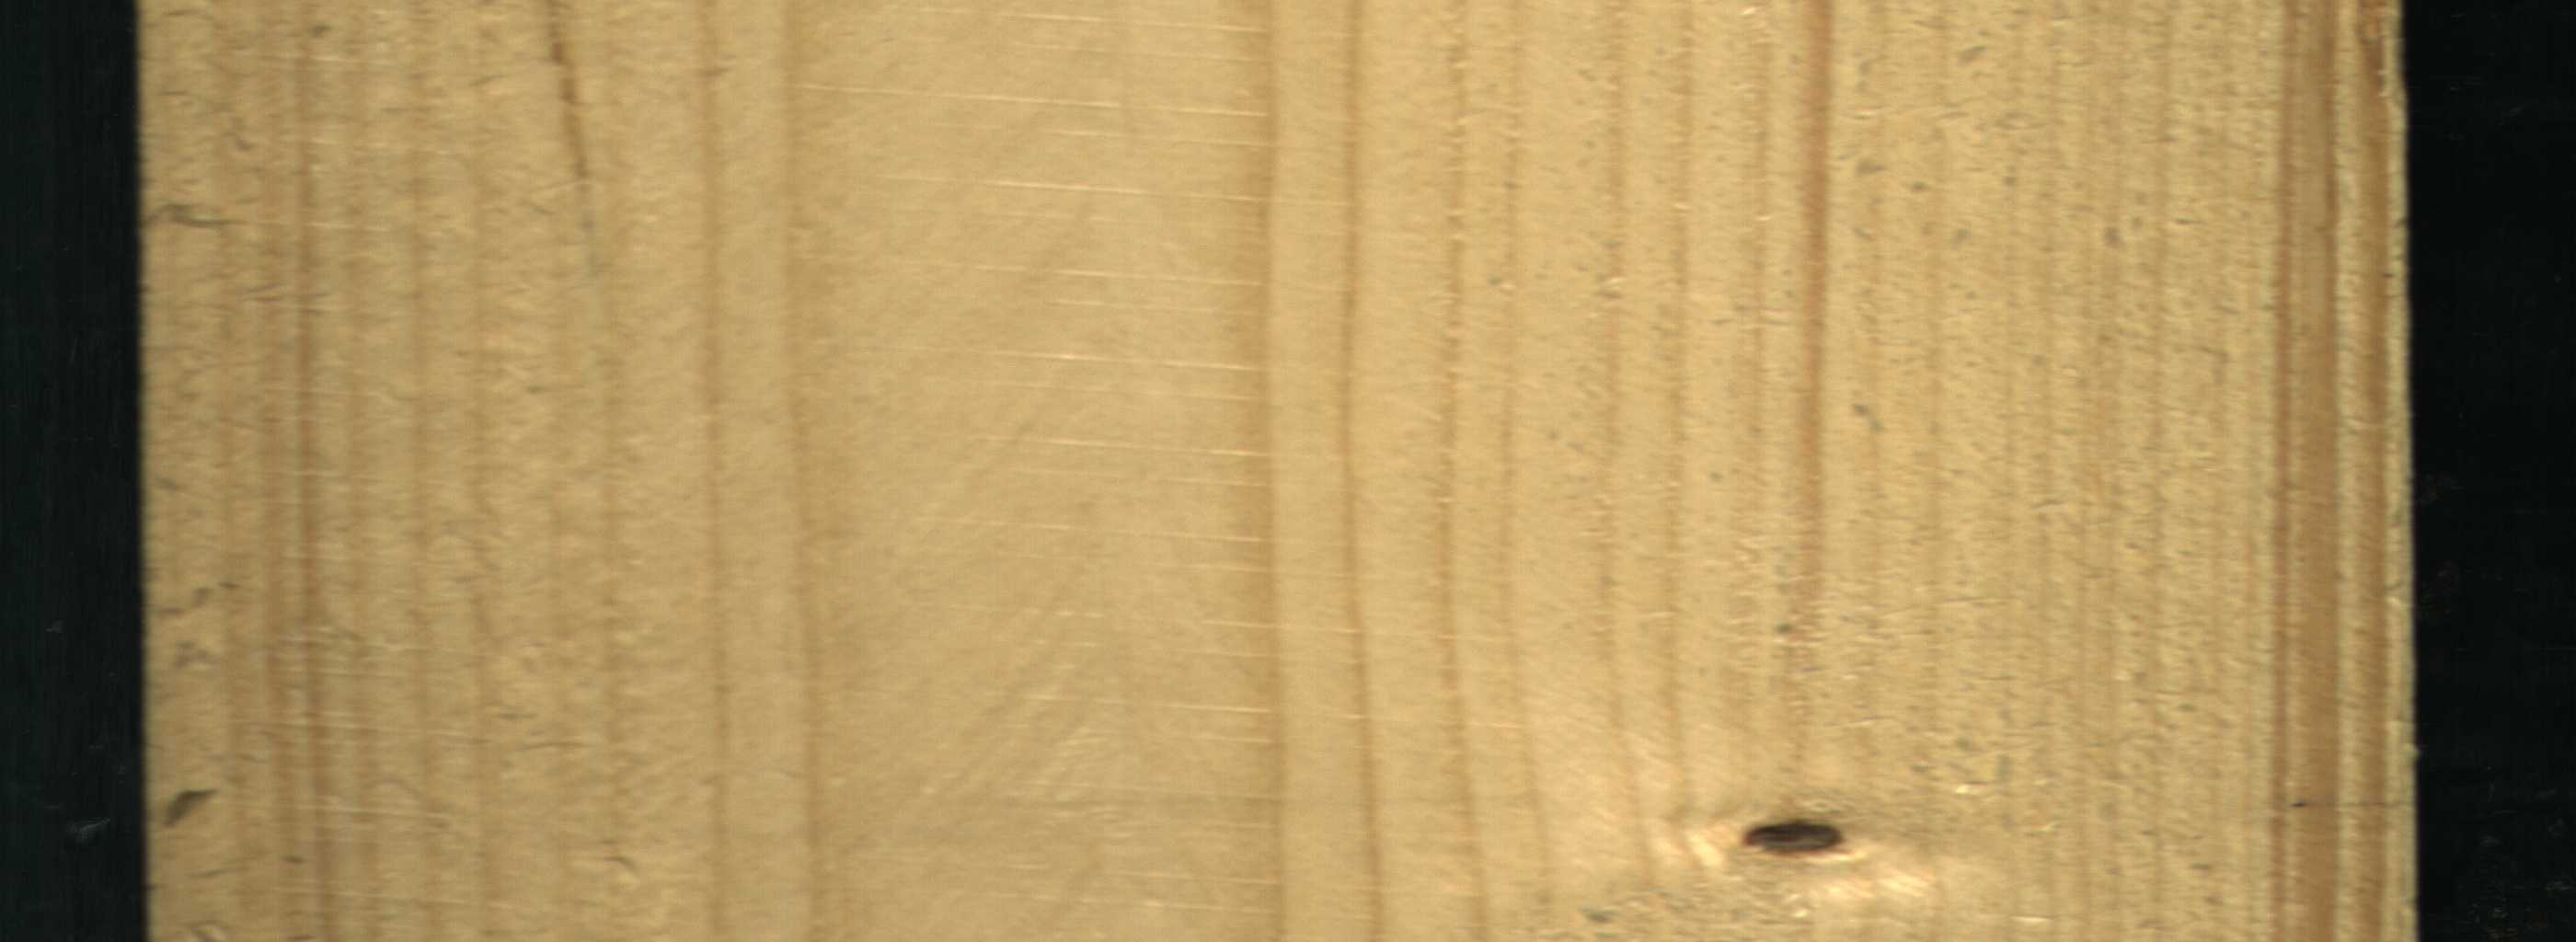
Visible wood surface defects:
Dead_Knot